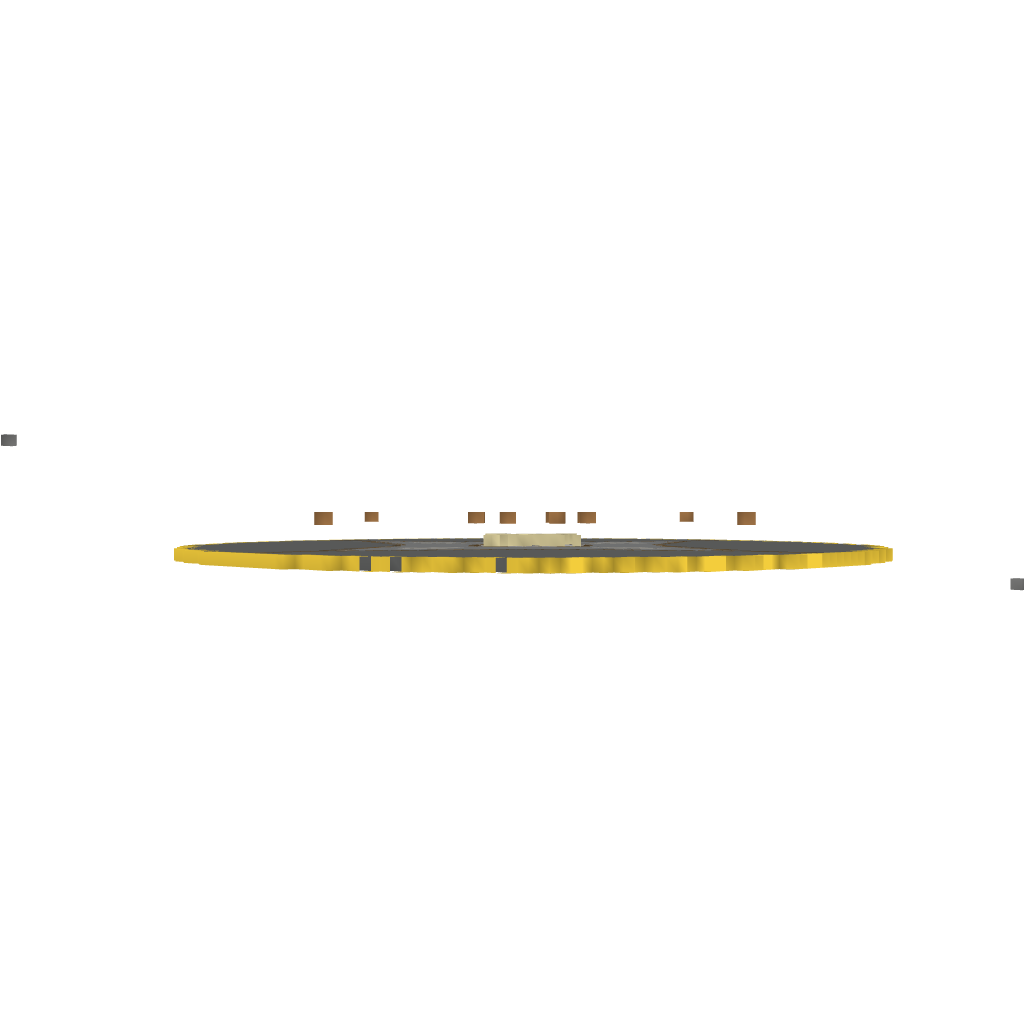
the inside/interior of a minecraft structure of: EasySpawn2